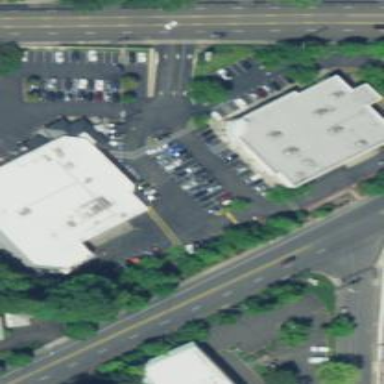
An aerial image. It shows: Parking space.